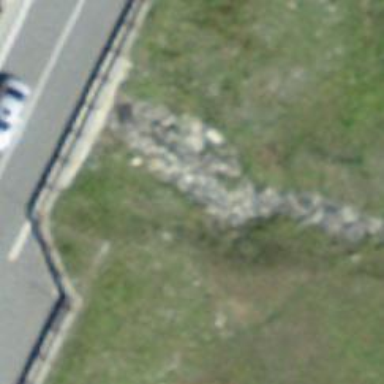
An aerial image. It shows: There is tunnel.